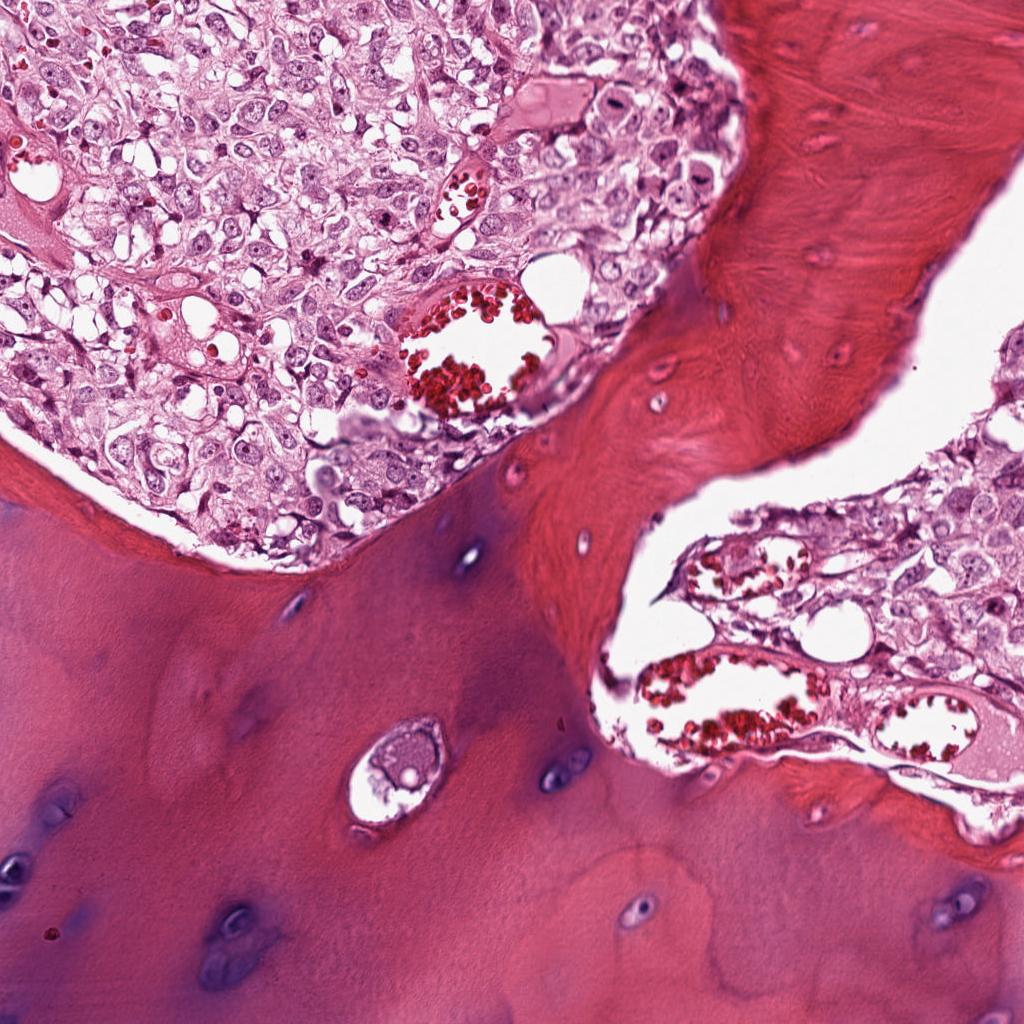
Label: Viable